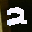
Label: 2